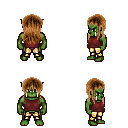
a pixel art fantasy rpg character, male body template, orc, green skin, maroon sleeveless shirt, gold greaves, brown unkempt hairstyle, four views (front, back, left, right), 2x2 character sprite sheet, small pixel art, hard edges, no anti-aliasing